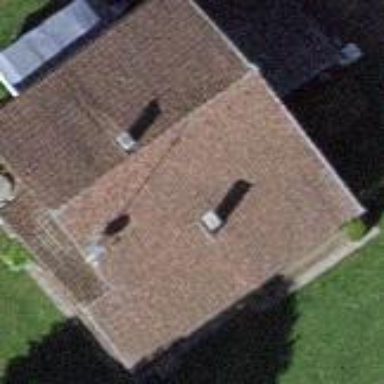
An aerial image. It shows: Simple house.